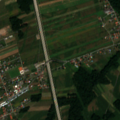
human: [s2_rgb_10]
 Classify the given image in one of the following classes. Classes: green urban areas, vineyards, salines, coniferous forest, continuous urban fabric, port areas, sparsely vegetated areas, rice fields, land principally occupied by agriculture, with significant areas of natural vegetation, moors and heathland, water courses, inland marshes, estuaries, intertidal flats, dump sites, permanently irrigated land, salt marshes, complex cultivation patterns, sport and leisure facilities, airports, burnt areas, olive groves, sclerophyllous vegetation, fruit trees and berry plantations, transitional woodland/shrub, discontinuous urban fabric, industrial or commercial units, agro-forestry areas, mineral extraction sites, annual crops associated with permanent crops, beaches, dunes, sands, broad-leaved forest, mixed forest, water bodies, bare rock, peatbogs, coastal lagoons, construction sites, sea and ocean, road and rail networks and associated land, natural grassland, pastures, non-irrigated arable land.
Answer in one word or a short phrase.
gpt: discontinuous urban fabric, non-irrigated arable land, complex cultivation patterns, land principally occupied by agriculture, with significant areas of natural vegetation, broad-leaved forest